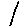
Label: line